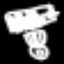
Label: diamond